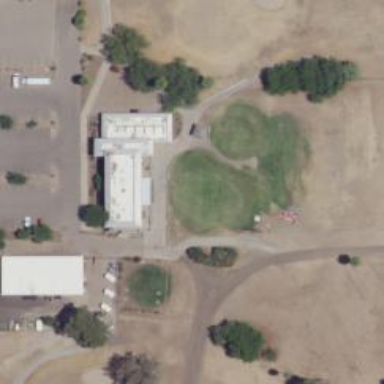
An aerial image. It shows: Path designated for golf carts.